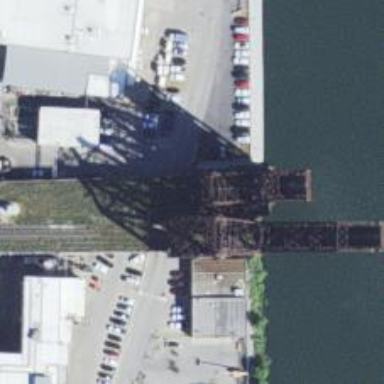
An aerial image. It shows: Abandoned railroad bridge.